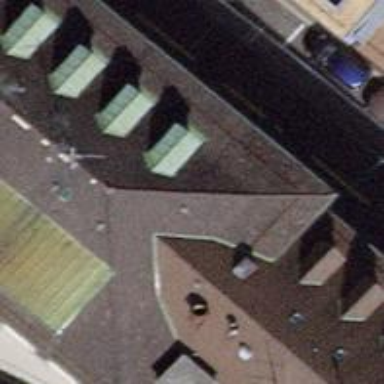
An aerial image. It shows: Clothing store.